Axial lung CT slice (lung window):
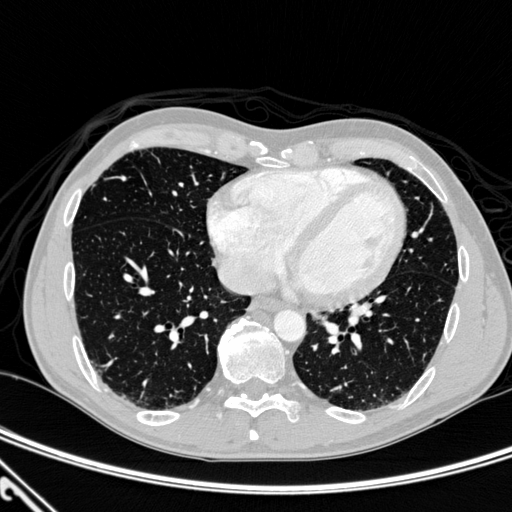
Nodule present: no